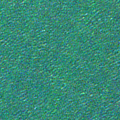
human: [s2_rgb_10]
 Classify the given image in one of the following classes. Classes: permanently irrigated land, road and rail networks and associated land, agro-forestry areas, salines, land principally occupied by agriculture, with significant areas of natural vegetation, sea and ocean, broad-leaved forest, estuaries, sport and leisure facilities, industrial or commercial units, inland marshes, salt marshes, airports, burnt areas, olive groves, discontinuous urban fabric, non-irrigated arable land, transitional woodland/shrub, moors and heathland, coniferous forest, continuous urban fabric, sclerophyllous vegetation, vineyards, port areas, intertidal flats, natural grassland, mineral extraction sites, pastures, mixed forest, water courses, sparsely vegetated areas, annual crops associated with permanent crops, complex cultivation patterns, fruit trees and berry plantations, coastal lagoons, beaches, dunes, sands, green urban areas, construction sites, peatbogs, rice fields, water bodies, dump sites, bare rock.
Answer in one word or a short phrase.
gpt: sea and ocean